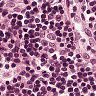
Metastatic tissue present: no